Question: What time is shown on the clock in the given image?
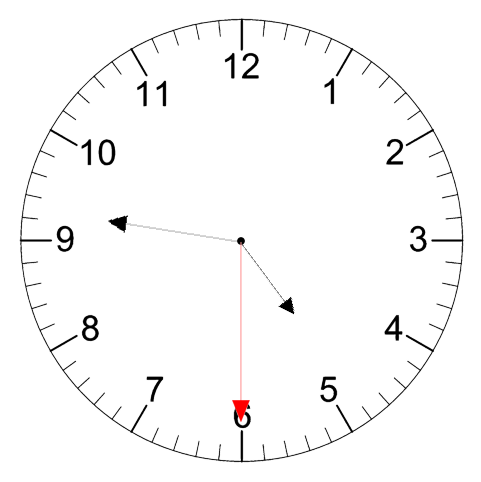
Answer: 04:46:30